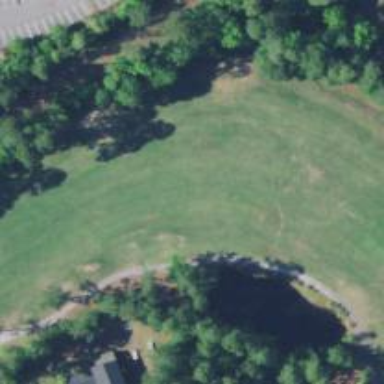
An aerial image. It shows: Golf hole.